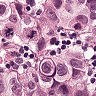
Metastatic tissue present: yes